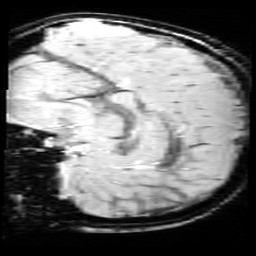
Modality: SWI
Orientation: sagittal
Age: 9
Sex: female
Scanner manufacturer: siemens
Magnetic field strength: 3 T
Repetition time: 0.027 s
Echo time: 0.02 s